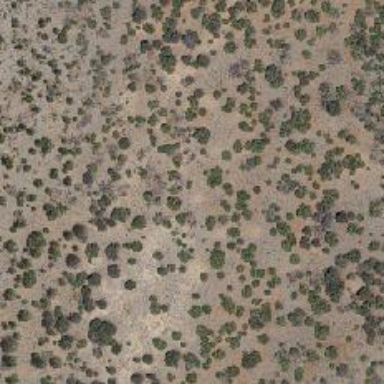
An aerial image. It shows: Patch of scrub vegetation.